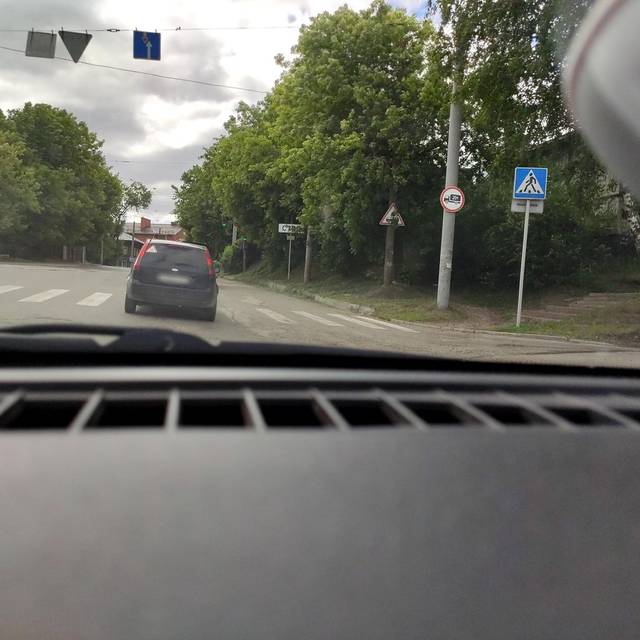
Region: Russia
Coordinates: 58.035, 56.312